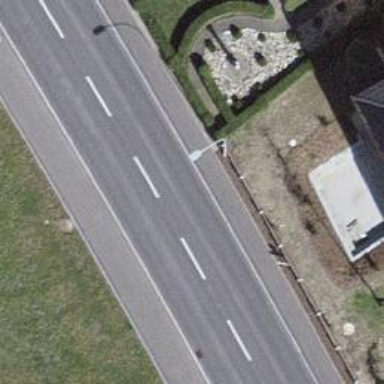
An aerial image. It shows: Secondary road with cycle track on the right.